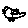
Label: bird